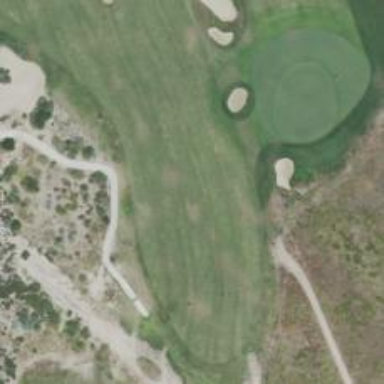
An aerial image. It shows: View of golf hole.